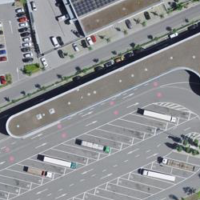
EUNIS habitat code: 55
Species observed at this site:
Stachys recta